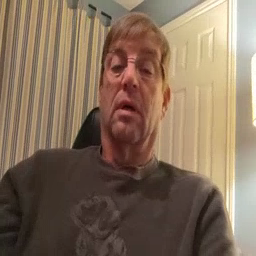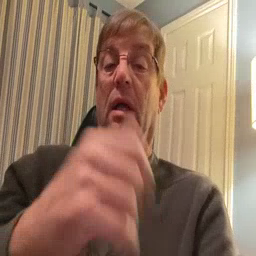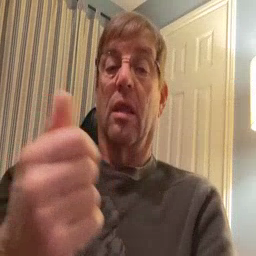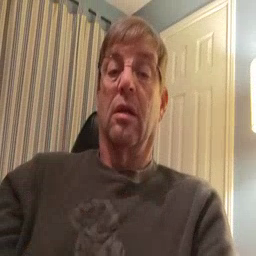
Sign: another